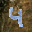
Label: 4